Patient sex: M
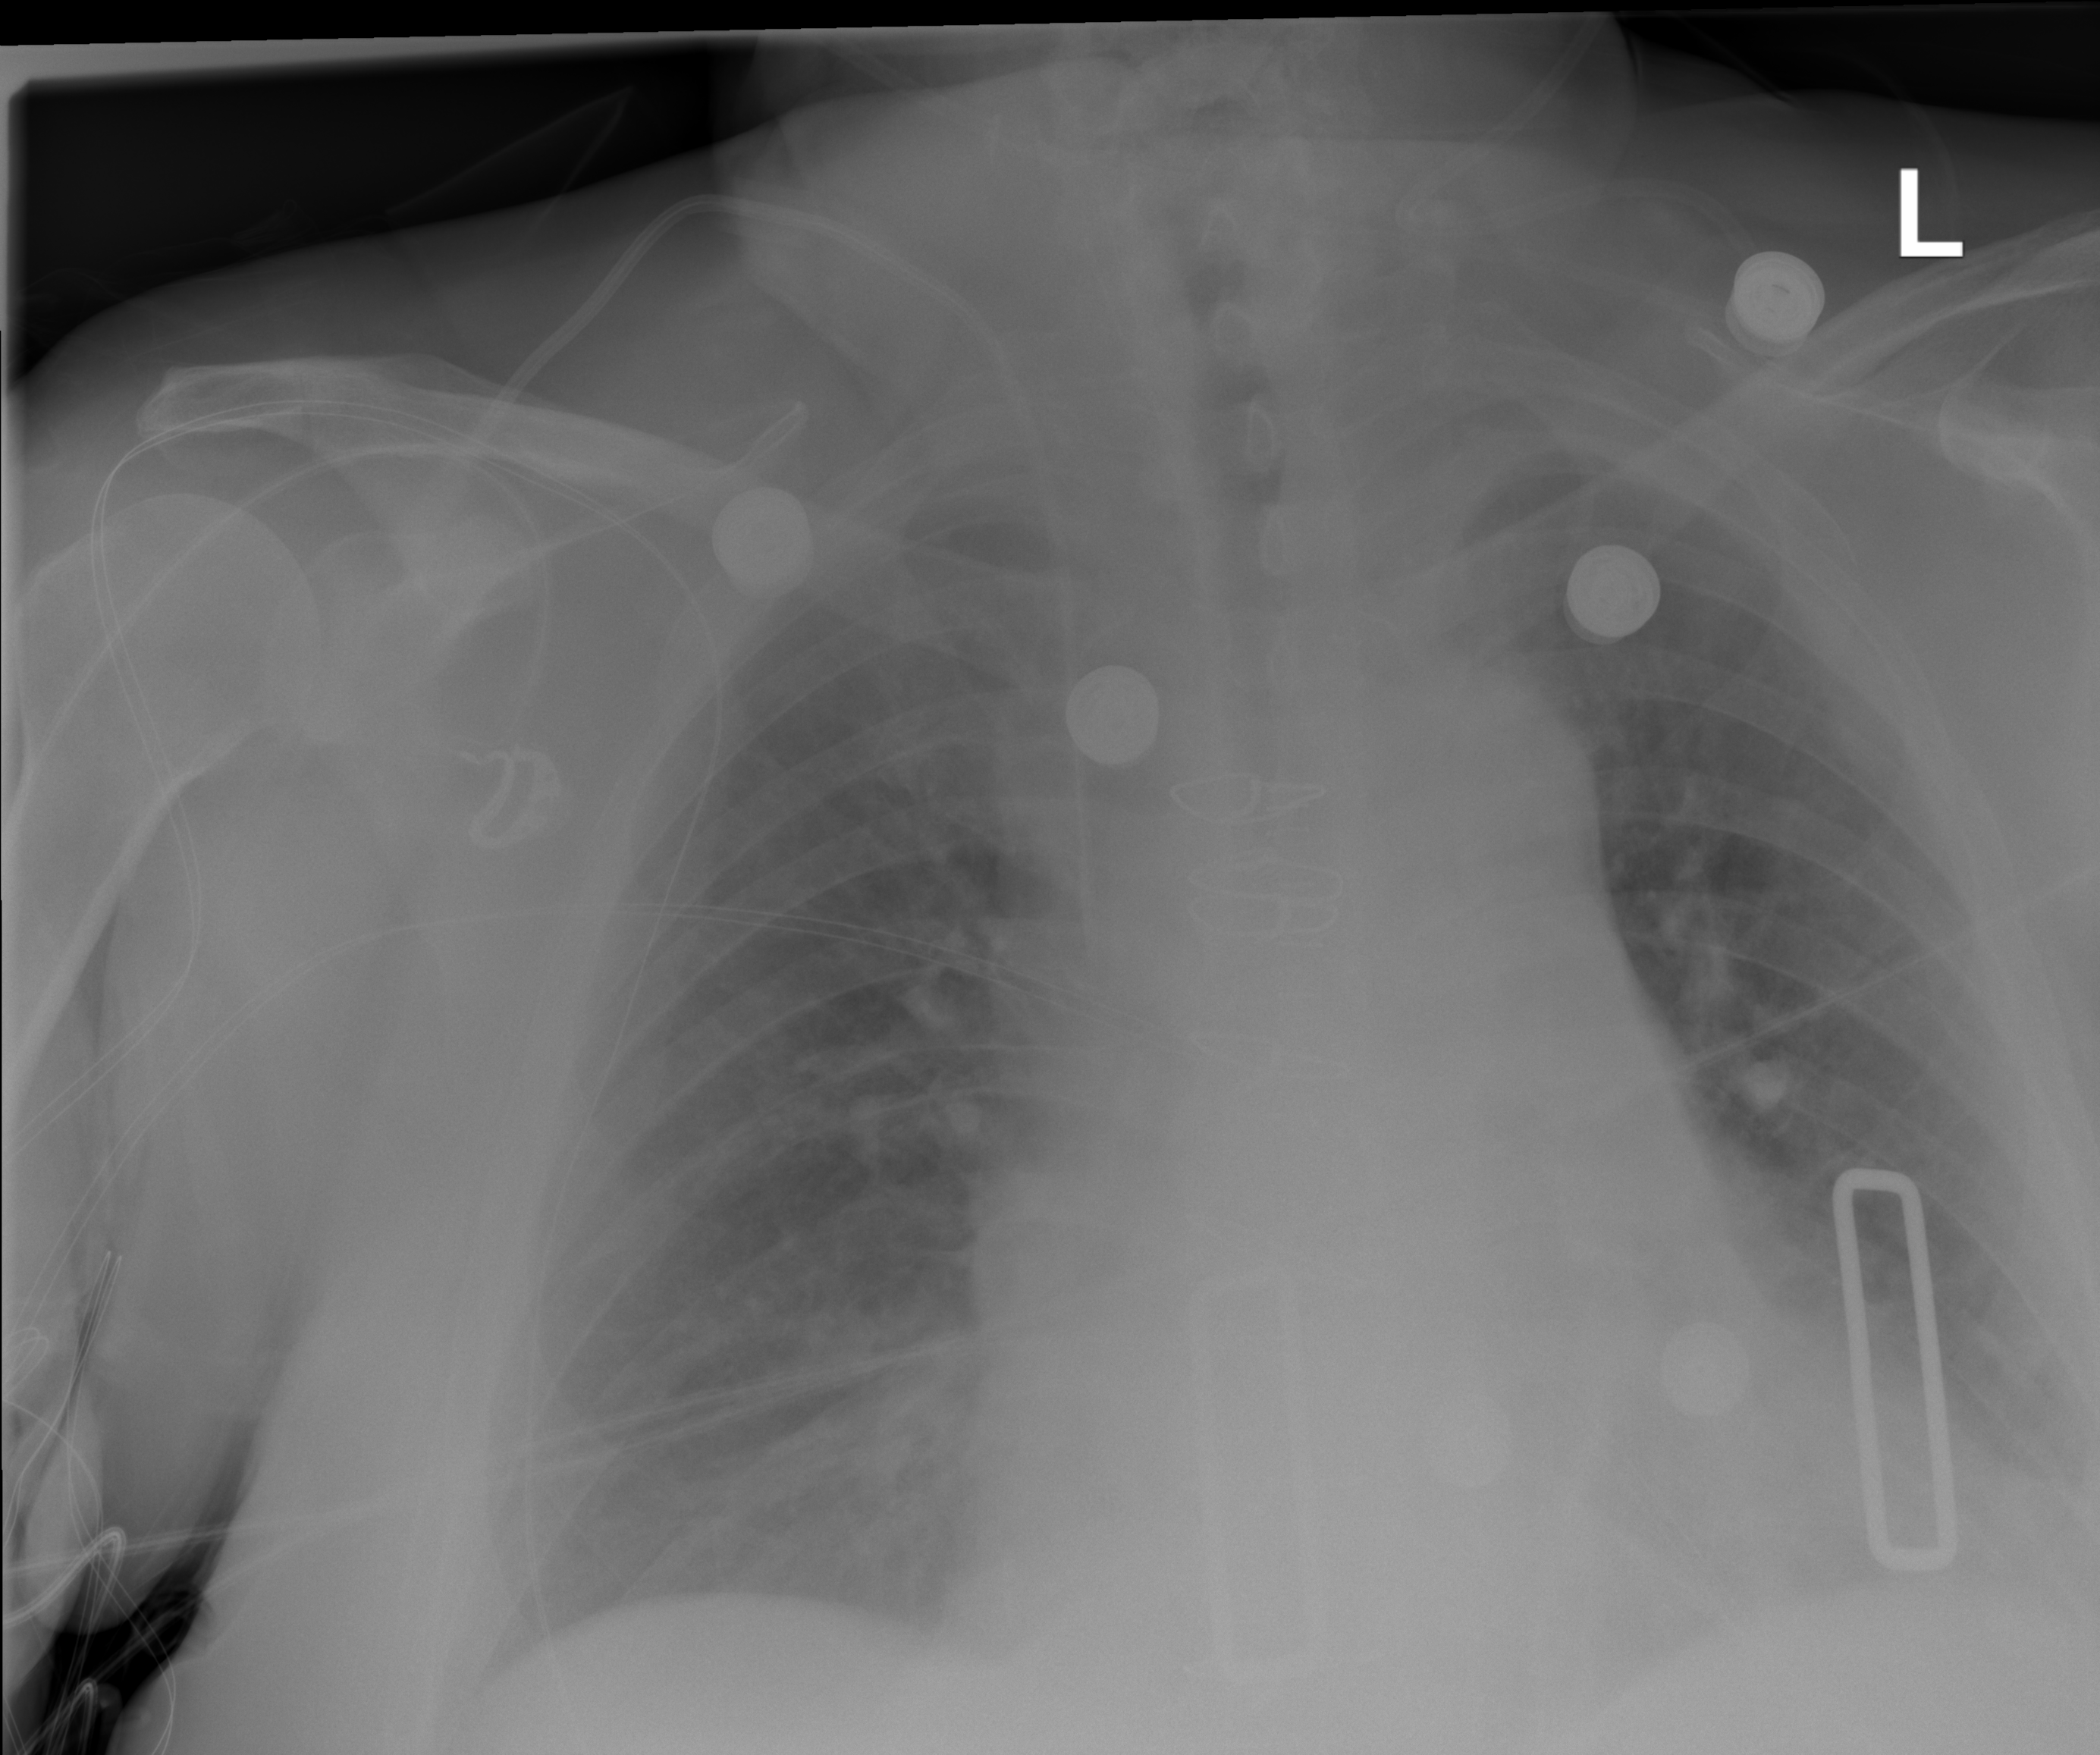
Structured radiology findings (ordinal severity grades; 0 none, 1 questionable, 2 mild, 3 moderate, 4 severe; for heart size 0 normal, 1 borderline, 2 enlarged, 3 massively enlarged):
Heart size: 2
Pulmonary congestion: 0
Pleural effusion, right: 0
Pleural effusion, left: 0
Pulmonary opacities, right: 2
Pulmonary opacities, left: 0
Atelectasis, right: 0
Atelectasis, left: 0